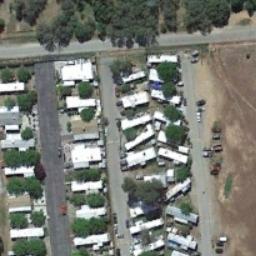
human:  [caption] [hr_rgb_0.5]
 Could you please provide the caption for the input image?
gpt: There are many buildings of different shapes and sizes in the mobile home parks .

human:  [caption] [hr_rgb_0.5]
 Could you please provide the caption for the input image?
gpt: Here is a road with mobile homes on both sides .

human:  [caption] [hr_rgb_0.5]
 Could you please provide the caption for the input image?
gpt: The mobile home park has some neatly arranged mobile homes and some trees are among these mobile homes .

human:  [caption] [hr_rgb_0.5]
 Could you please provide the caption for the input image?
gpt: The mobile home park is next to the bare land .

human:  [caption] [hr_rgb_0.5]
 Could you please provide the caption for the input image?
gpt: There are some white buildings and green trees in the mobile home park .